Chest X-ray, PA view. Patient: 58 years old, sex M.
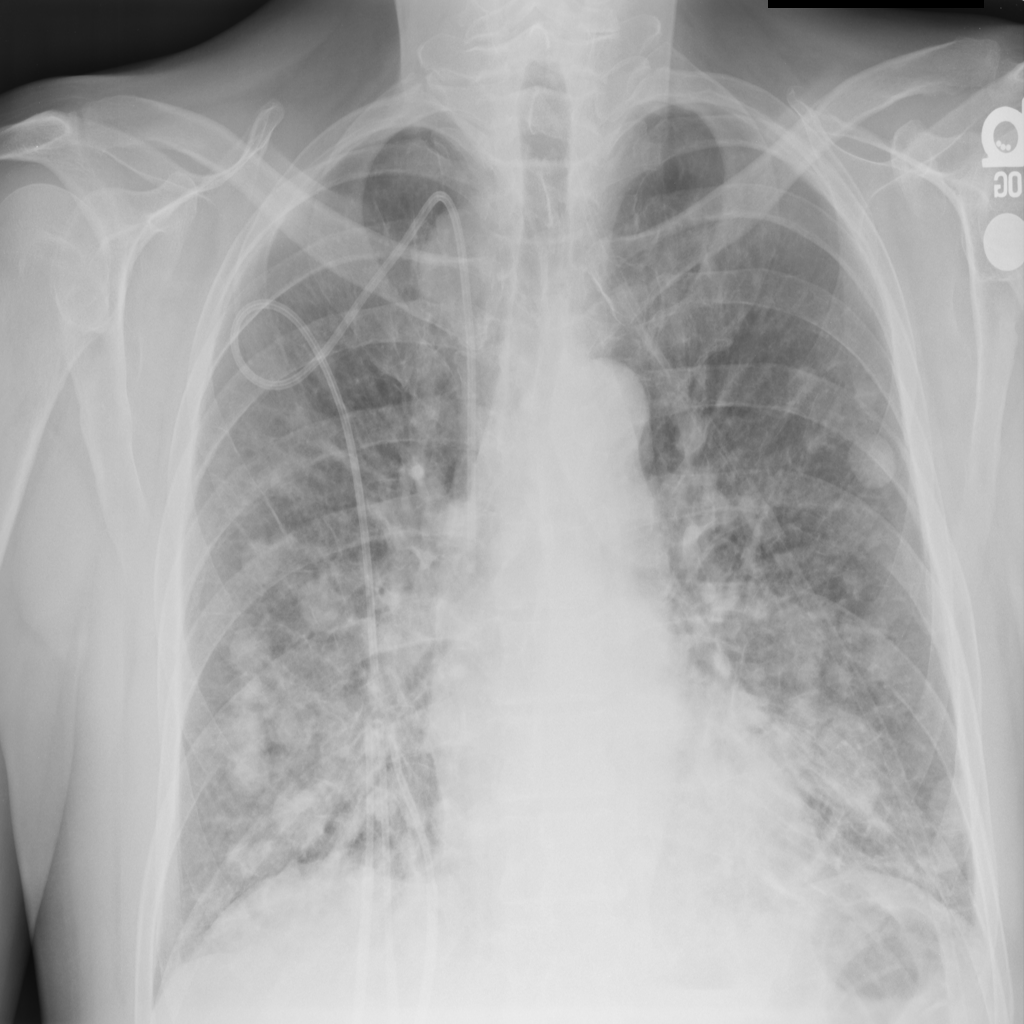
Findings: Effusion